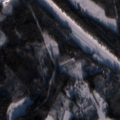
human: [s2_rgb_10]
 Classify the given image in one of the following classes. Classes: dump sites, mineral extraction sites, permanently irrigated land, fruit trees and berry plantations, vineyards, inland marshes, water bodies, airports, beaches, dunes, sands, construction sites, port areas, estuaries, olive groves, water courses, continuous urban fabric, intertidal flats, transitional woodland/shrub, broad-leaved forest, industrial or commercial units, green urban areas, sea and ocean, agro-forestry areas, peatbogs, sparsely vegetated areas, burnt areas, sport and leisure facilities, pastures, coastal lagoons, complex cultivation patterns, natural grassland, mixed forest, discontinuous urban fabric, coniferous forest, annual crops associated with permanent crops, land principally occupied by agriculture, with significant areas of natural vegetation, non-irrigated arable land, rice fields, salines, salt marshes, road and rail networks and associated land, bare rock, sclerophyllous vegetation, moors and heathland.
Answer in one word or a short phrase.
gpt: land principally occupied by agriculture, with significant areas of natural vegetation, coniferous forest, mixed forest